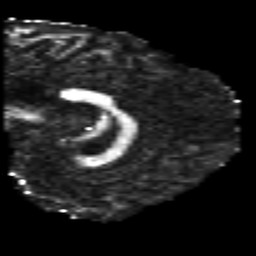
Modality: FA
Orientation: sagittal
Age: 25
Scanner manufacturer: philips
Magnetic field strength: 3 T
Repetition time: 8.593 s
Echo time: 0.1268 s